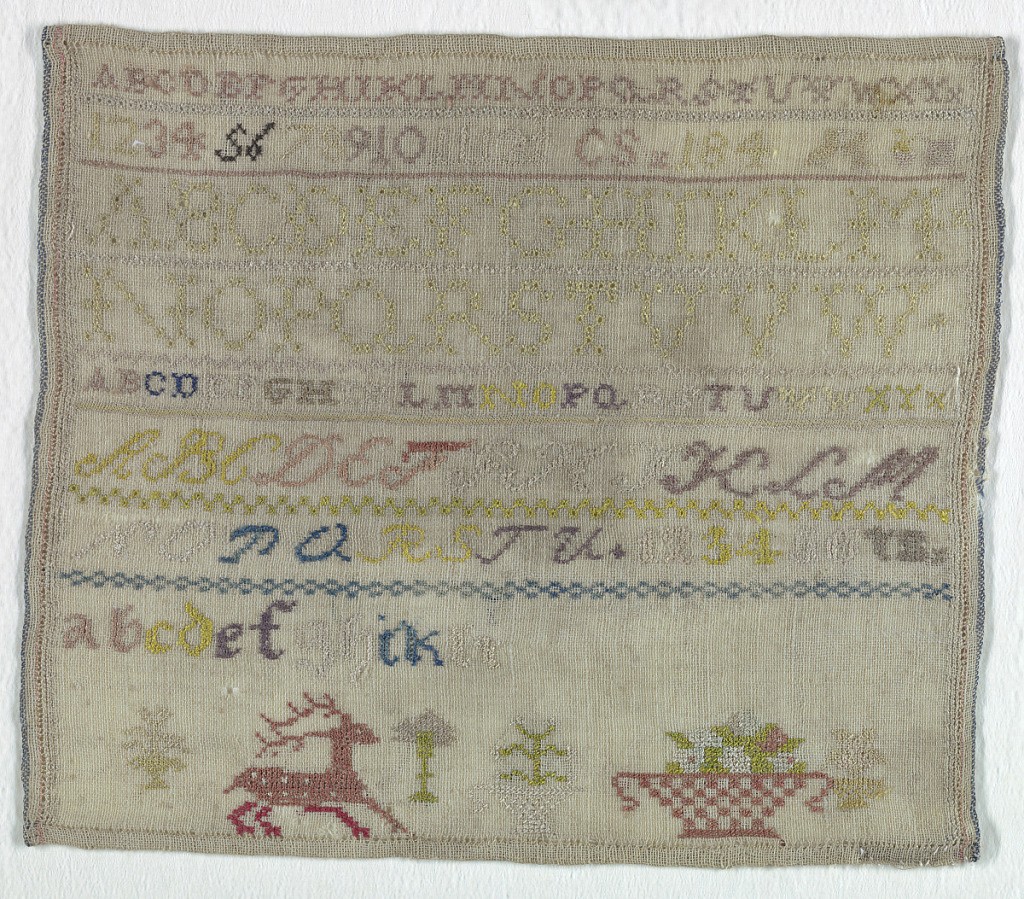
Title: Sampler
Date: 19th century
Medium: silk embroidery on linen foundation Technique: embroidered on plain weave
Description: Alphabets, numerals, and, at the bottom, a stag and several baskets of flowers.